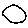
Label: circle